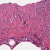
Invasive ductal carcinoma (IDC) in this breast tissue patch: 0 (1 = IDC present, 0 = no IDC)